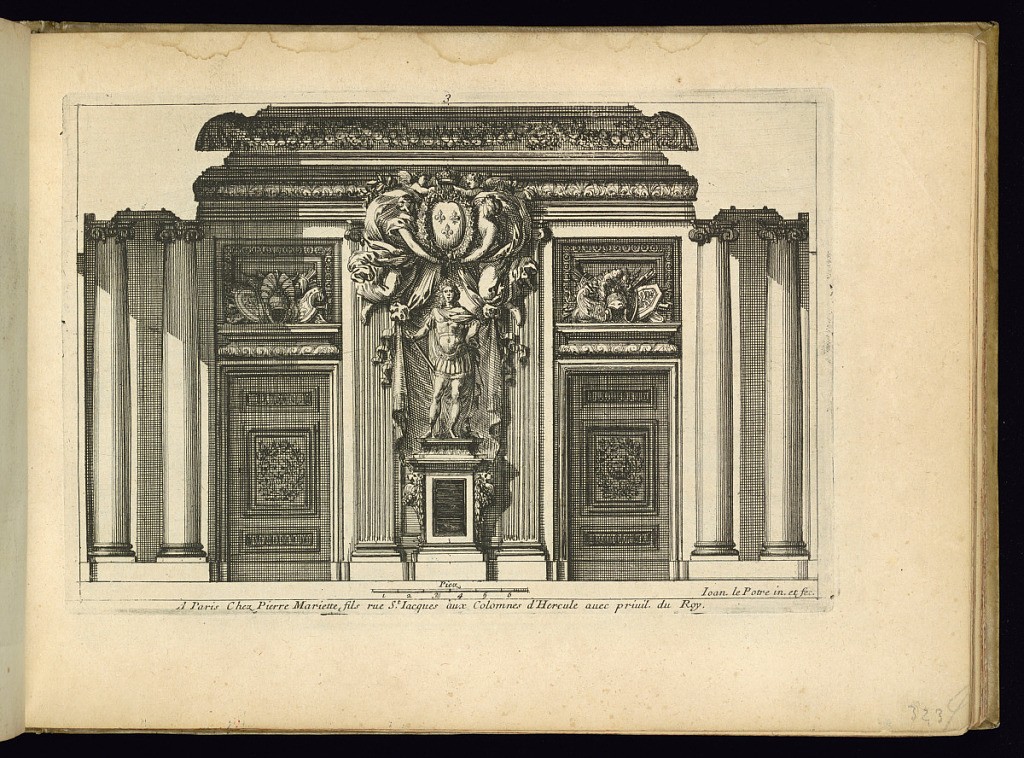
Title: Interior Wall Elevation with a Statue of the King Louis XIV
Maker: Jean Le Pautre, French, 1618–1682
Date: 1656–57
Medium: Etching on laid paper
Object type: Print
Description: An interior wall elevation and sectional view with a standing statue of the king Louis XIV on a plinth with the French coat of arms above, supported by female figures and putti. Doors and columns flank the statue featuring ornately carved paneling and overdoors with military trophies. The cornice features scrolling leaf moldings and festoons of flowers and leaves. The plate is signed and numbered.